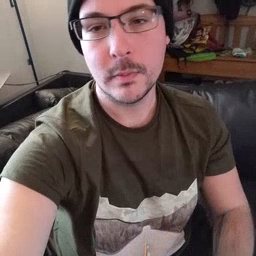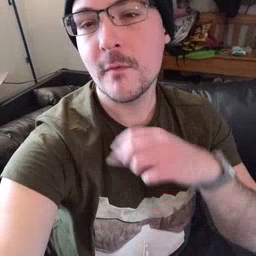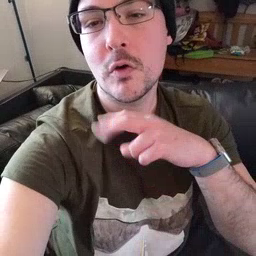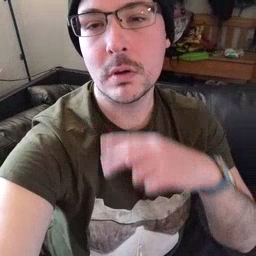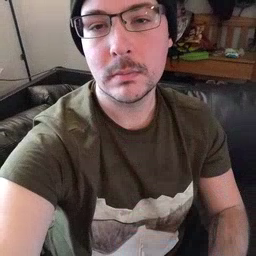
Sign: frog